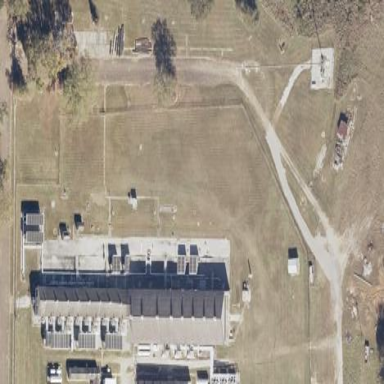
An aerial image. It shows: Compression substation.